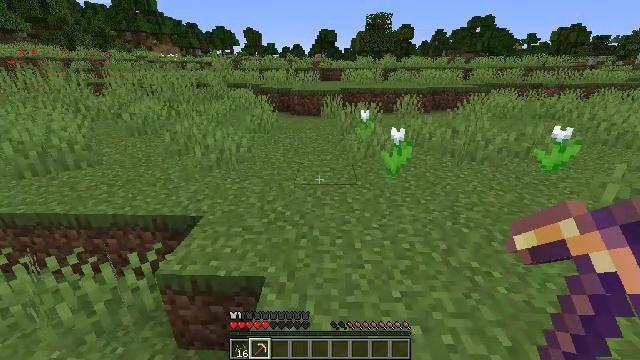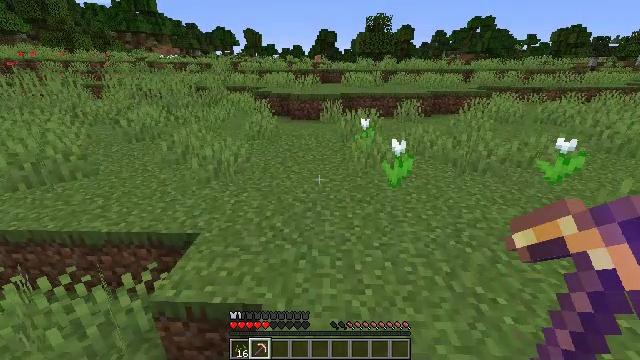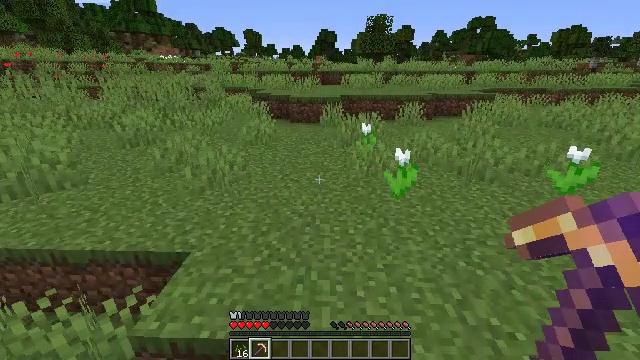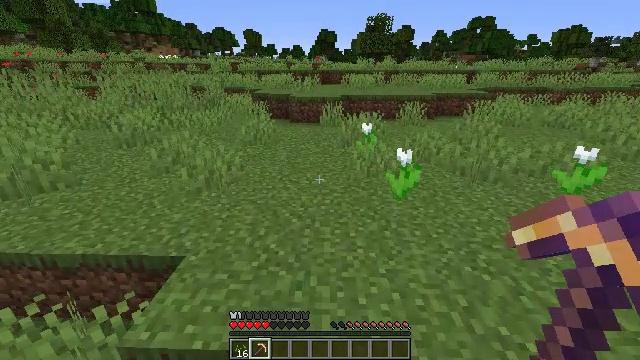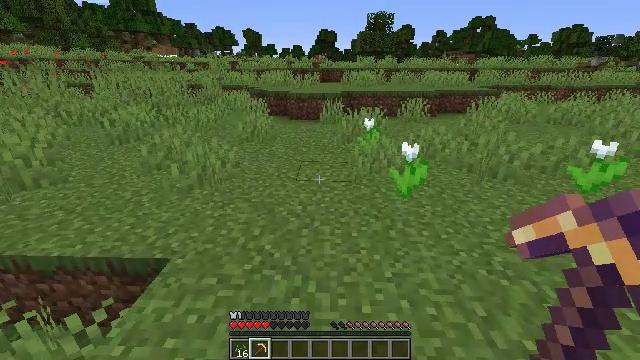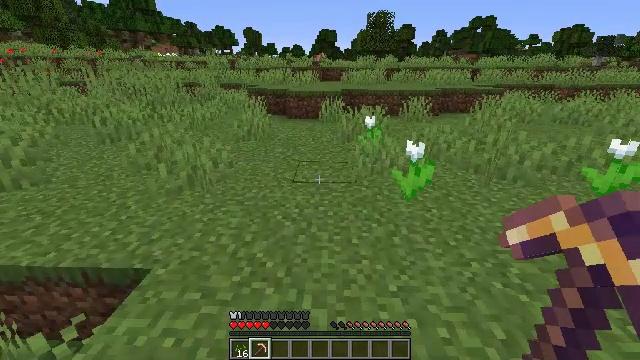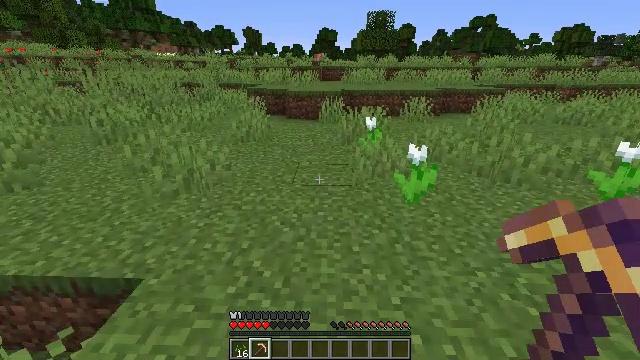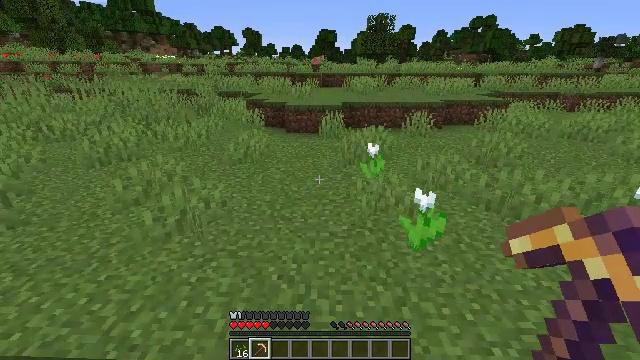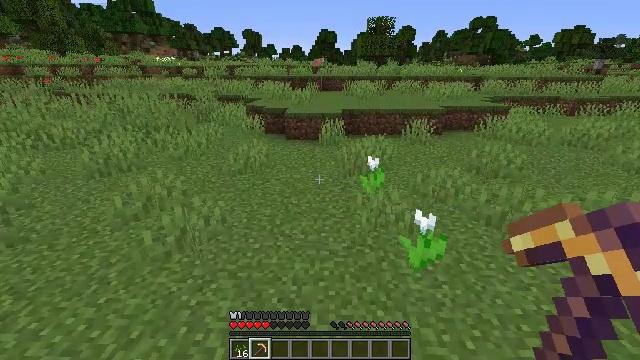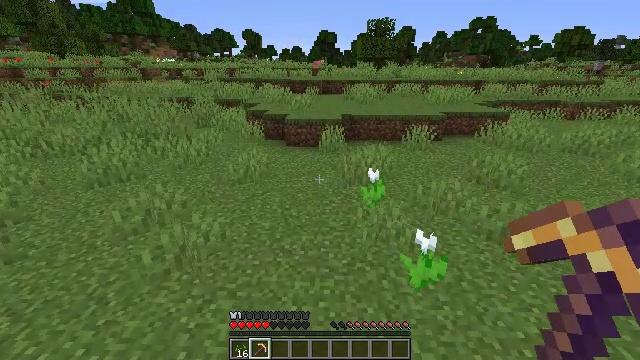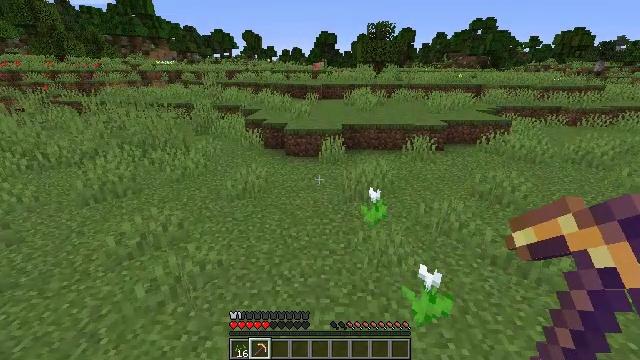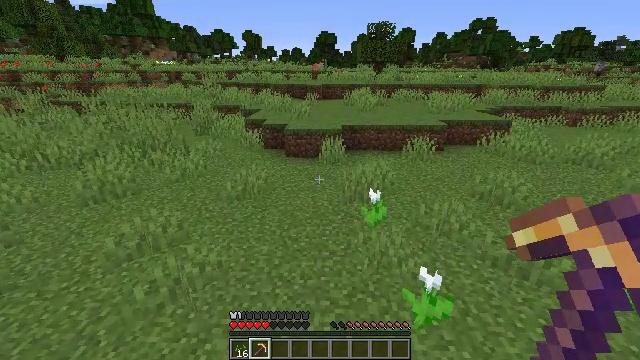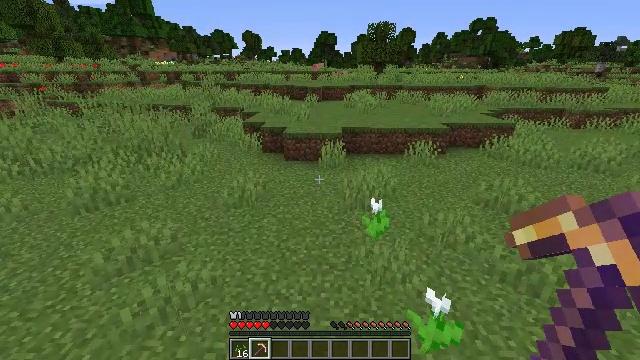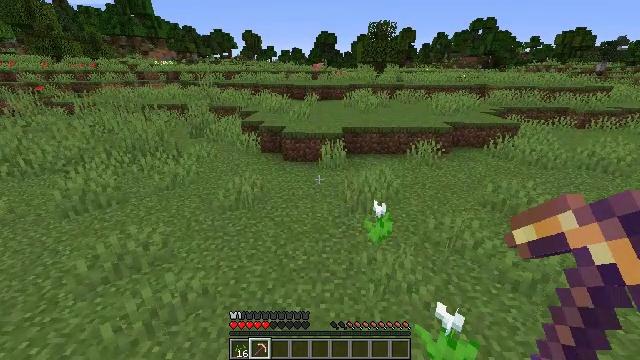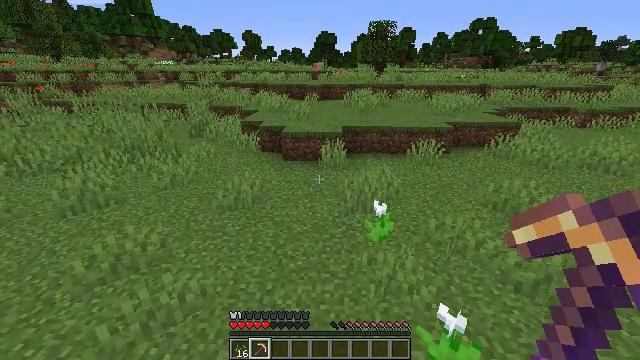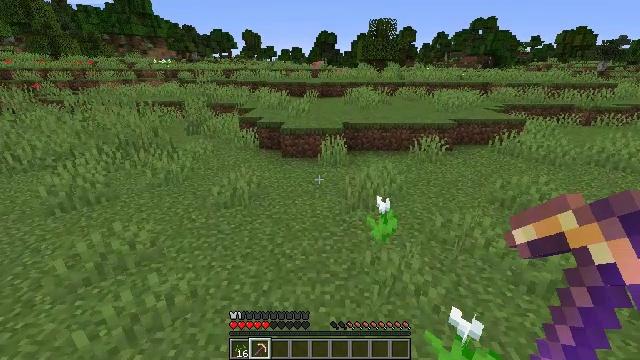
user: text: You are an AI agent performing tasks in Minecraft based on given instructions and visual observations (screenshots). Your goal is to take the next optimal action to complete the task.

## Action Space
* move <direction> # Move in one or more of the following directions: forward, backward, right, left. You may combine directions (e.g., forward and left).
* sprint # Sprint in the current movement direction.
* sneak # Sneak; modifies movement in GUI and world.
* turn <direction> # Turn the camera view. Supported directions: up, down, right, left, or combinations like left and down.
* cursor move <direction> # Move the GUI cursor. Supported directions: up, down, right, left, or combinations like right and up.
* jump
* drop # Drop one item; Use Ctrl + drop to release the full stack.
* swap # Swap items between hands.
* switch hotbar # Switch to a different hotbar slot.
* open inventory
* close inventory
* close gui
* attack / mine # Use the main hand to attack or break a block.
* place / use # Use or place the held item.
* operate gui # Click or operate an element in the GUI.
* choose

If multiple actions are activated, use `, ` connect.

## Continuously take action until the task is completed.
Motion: motion action
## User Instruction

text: Break the grass block.
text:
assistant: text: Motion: move forward, jump
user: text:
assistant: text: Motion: move forward, jump
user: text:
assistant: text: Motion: move forward, jump
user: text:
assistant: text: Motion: move forward, jump
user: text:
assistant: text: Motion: move forward, jump
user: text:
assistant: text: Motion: move forward, jump
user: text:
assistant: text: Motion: move forward, jump
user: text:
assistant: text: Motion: move forward, jump
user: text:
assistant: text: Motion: move forward, jump
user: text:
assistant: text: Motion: move forward, jump
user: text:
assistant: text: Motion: move forward, jump
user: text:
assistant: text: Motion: move forward, jump
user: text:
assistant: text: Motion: move forward, jump
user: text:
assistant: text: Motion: move forward, jump
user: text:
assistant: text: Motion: move forward, jump
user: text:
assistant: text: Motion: move forward, jump
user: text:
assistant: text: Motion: move forward, jump
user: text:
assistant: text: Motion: move forward, jump
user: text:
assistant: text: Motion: move forward, jump
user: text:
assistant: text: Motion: move forward, jump
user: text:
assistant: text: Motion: move forward, jump
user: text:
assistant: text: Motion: move forward, jump
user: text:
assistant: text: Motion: move forward, jump
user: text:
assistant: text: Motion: move forward
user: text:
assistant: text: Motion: move forward
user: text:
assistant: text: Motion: move forward
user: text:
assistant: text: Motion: move forward
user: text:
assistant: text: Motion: move forward
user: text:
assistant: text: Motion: move forward
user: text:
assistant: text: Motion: move forward